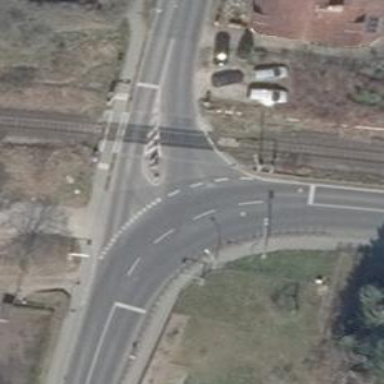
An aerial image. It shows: Level crossing with light signals and saltire markings.